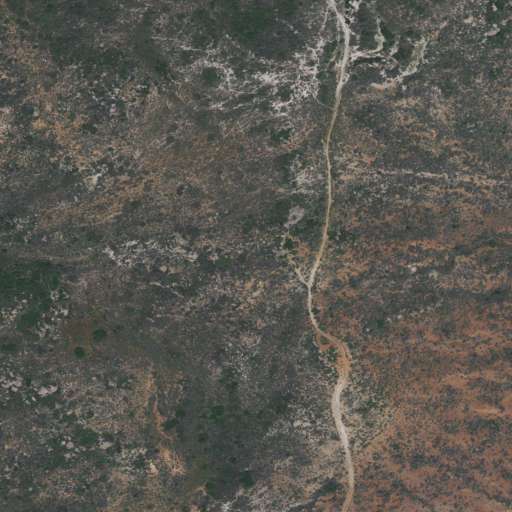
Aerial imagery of mountain in California named McGinty Mountain containing only shrub